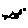
Label: fish